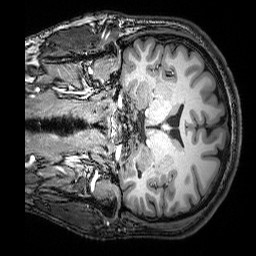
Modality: T1w
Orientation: coronal
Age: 31
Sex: male
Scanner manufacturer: siemens
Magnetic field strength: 3 T
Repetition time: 2.53 s
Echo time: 0.00388 s